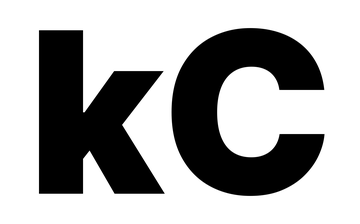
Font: Inter_Black